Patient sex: M
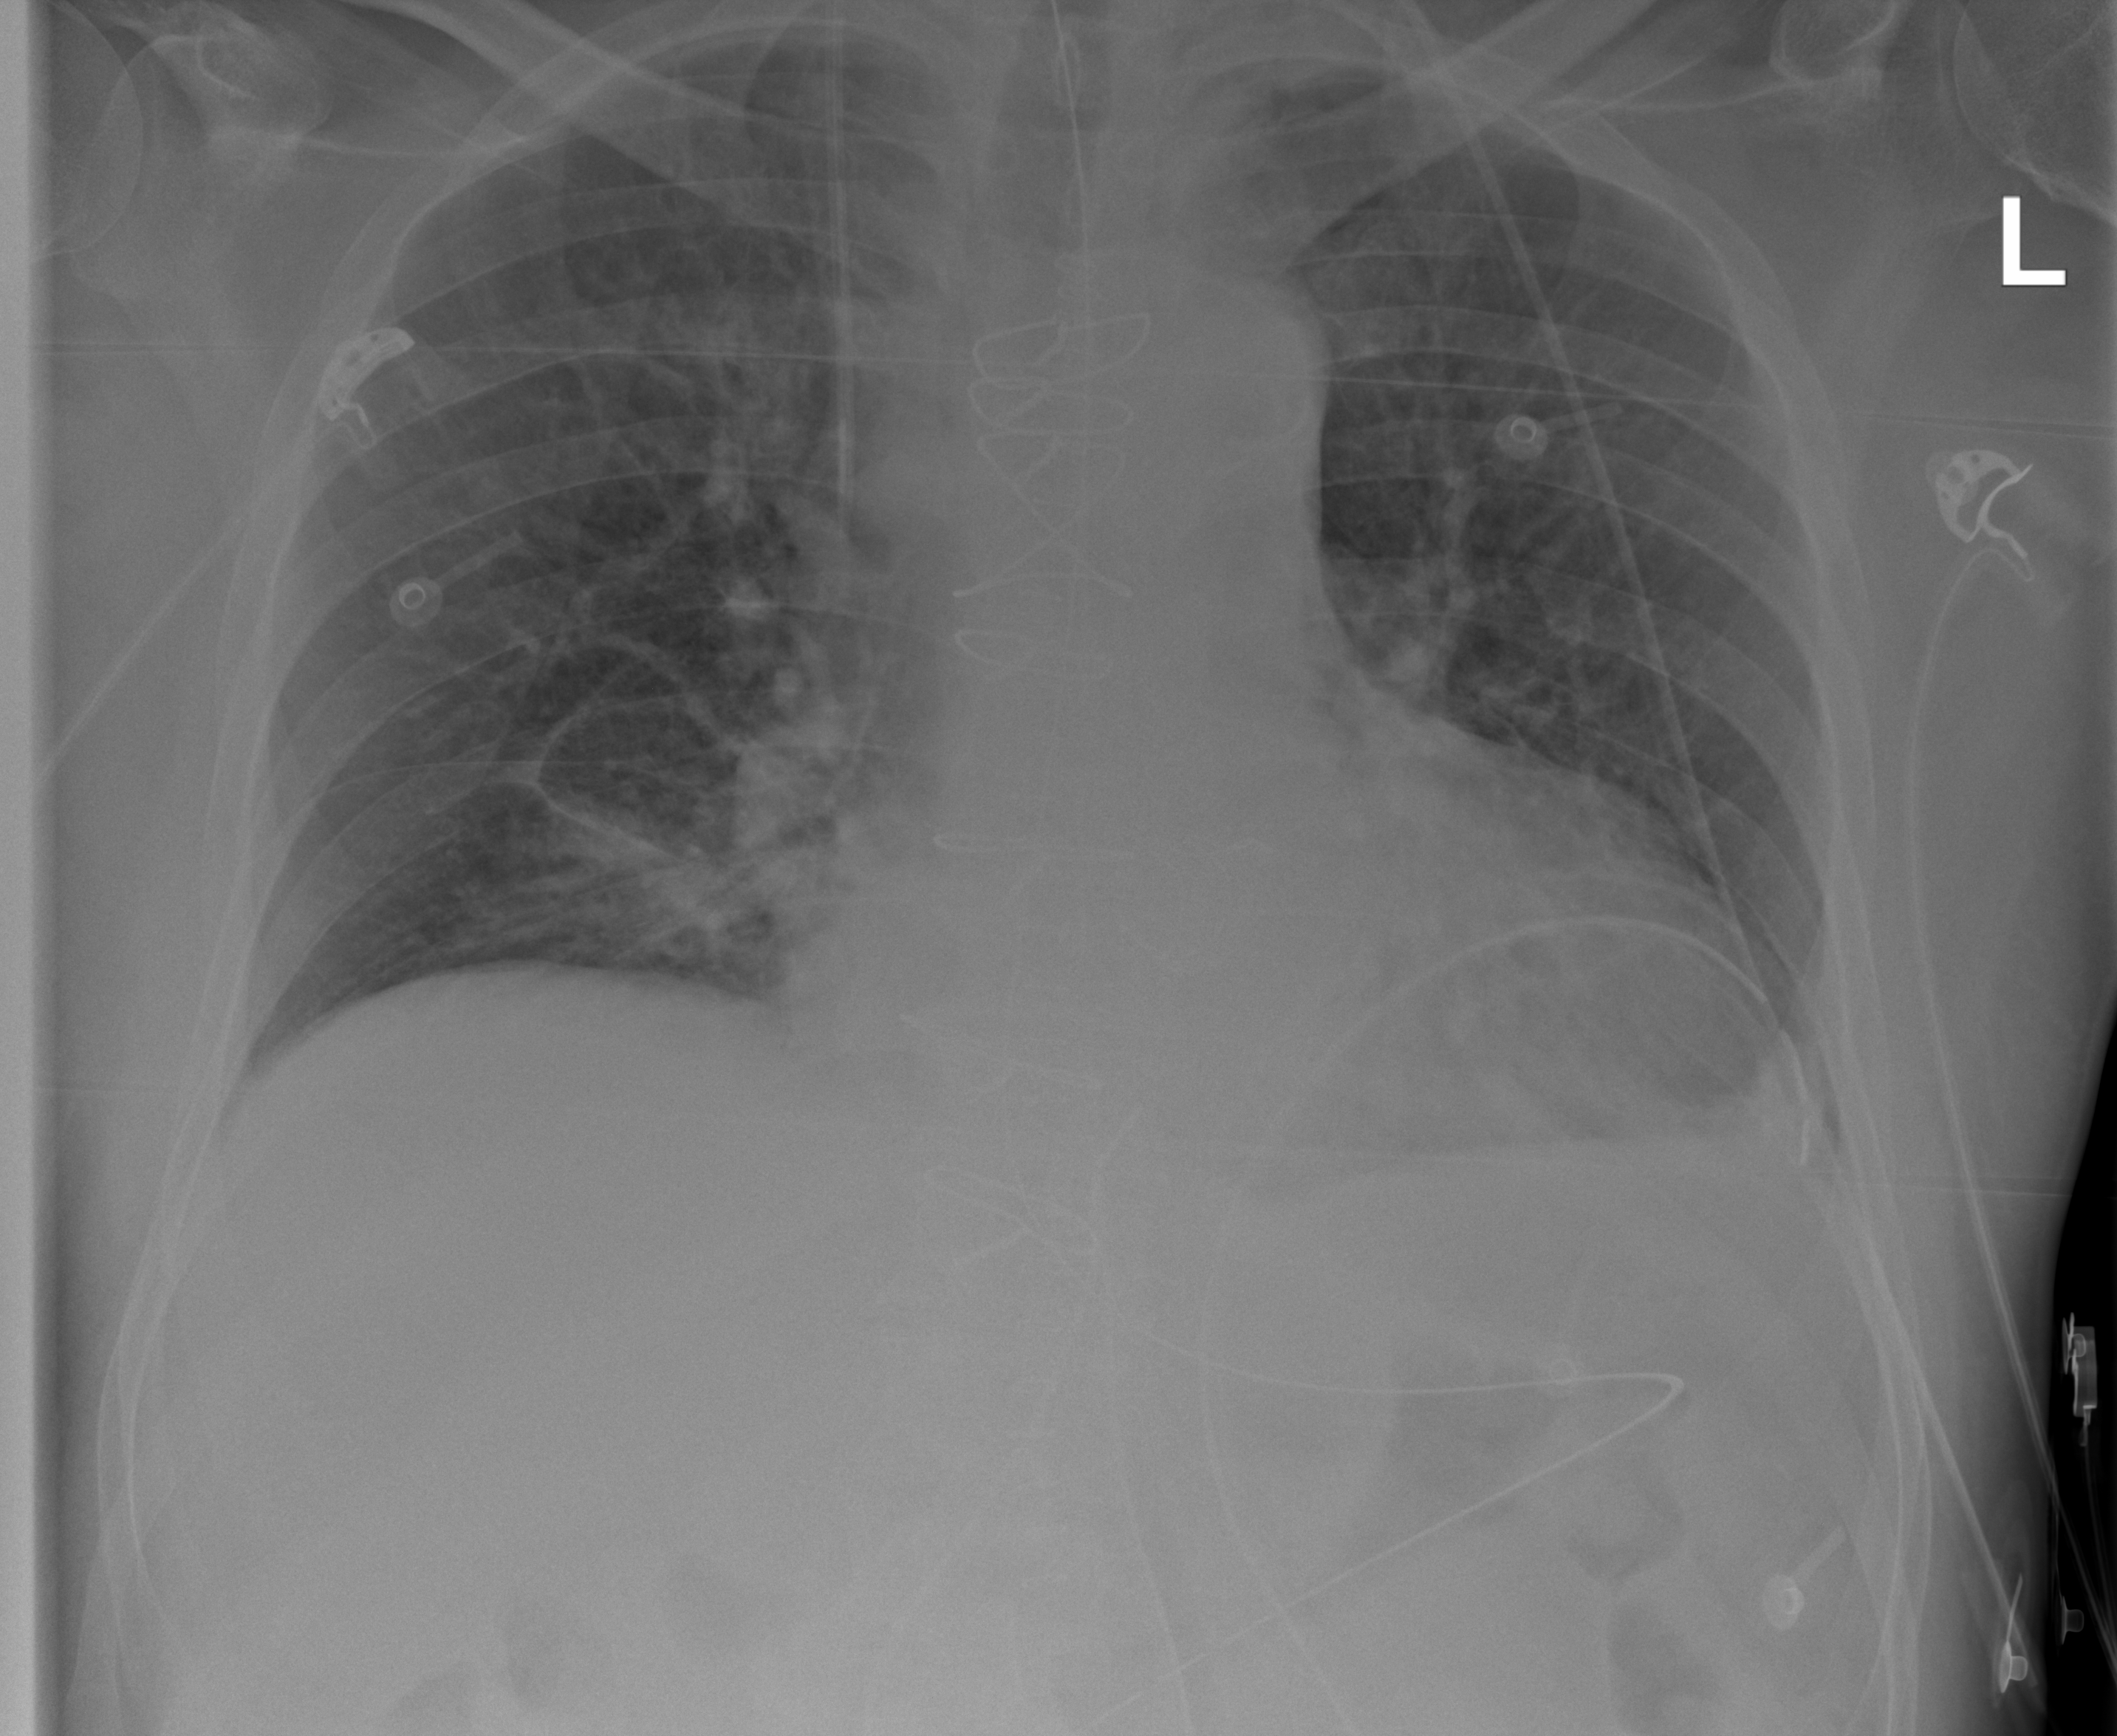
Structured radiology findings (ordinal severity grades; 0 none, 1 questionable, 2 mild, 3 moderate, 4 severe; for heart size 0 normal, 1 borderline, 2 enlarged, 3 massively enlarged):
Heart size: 2
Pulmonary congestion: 0
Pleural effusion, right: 0
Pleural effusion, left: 0
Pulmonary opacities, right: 0
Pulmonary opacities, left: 0
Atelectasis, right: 2
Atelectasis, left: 2